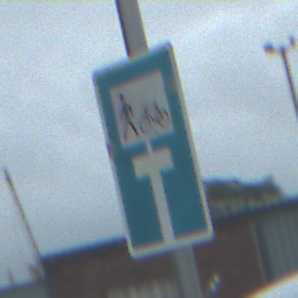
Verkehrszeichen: SackgasseRadverkehrFussgaengerDurchlaessig
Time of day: Midday
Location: Outdoor (Suburban)
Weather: Overcast
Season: NotSpecified
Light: Natural